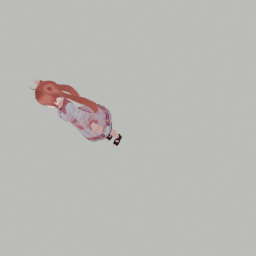
Label: people